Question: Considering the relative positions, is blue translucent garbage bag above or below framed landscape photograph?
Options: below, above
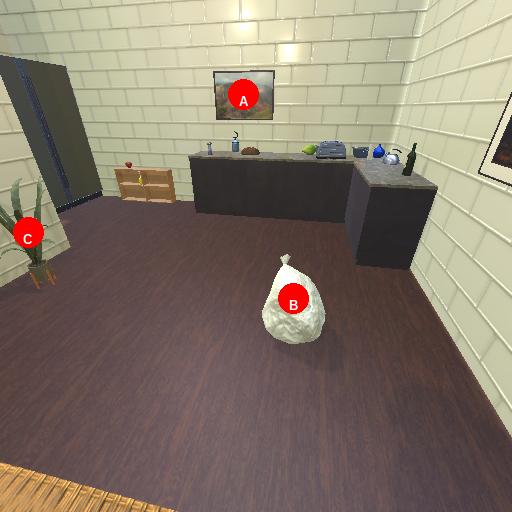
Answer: below